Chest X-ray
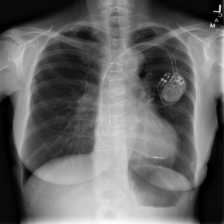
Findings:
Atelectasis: negative
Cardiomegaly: negative
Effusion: negative
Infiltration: negative
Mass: negative
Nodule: negative
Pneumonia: negative
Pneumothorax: negative
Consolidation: negative
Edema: negative
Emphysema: negative
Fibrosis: negative
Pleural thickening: positive
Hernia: negative